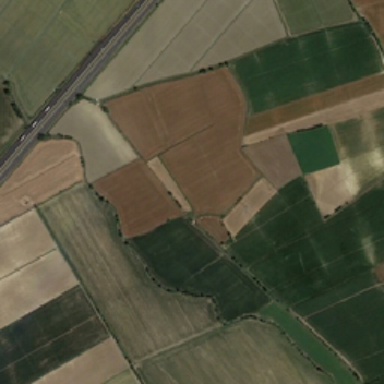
There are a lot of farmland on both sides of the road .